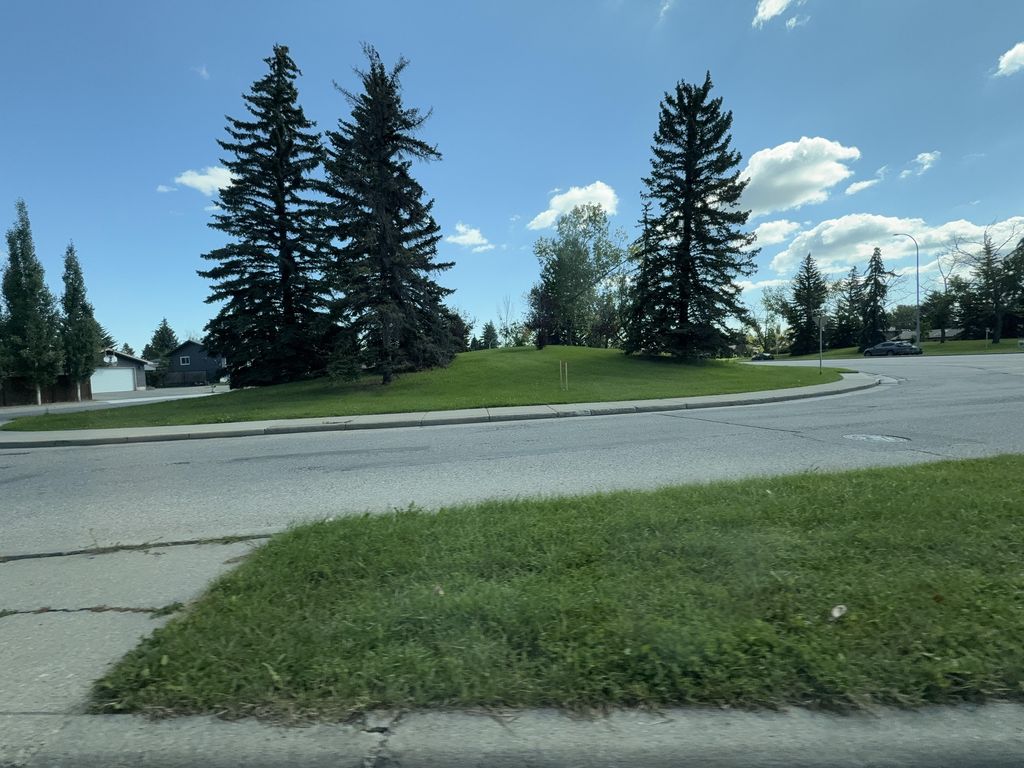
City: calgary